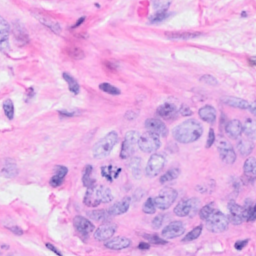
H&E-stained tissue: Breast